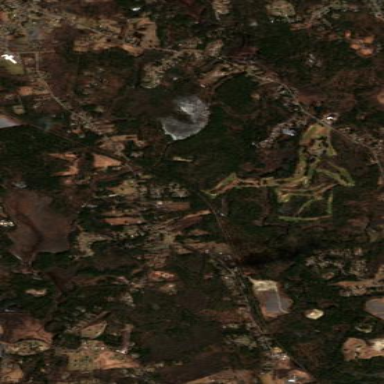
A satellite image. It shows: Golf course surrounded by greenery.